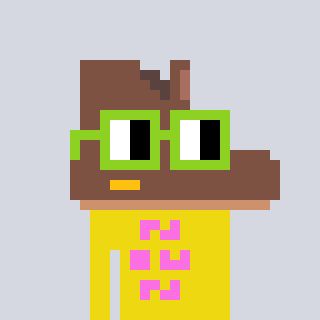
a pixel art character with square light green glasses, a boot-shaped head and a yellow-colored body on a cool background